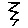
Label: zigzag